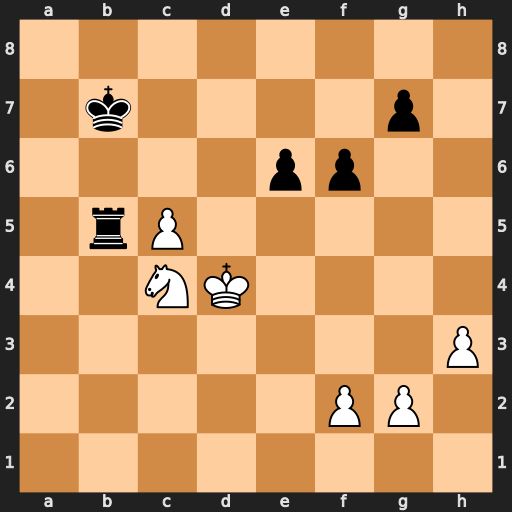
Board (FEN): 8/1k4p1/4pp2/1rP5/2NK4/7P/5PP1/8
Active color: w
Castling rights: -
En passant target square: -
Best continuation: Nd6+ Kc6 Nxb5